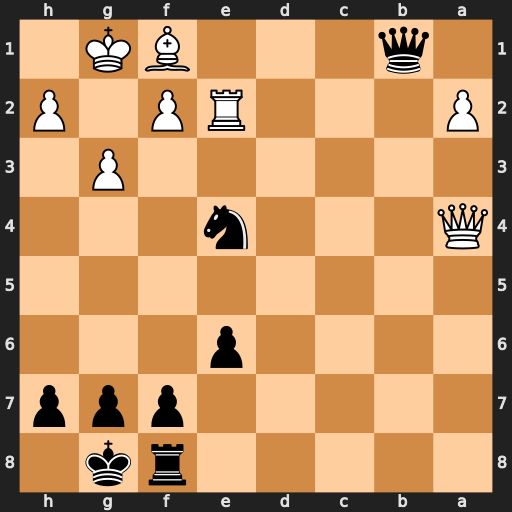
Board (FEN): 5rk1/5ppp/4p3/8/Q3n3/6P1/P3RP1P/1q3BK1
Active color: b
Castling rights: -
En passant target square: -
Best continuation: Nc3 Qa6 Nxe2+